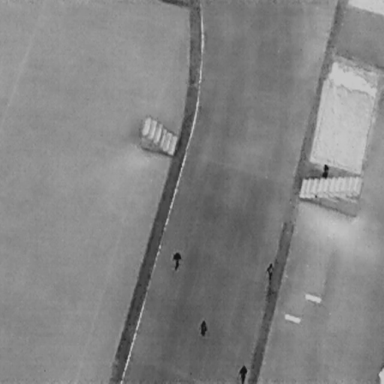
There are five People in the infrared image.